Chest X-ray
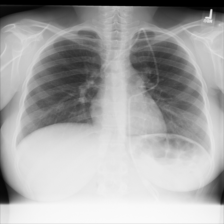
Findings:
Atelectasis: negative
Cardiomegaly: negative
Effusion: negative
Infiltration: negative
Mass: negative
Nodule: negative
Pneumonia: negative
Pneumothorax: negative
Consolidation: negative
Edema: negative
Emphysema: negative
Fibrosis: negative
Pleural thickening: negative
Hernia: negative